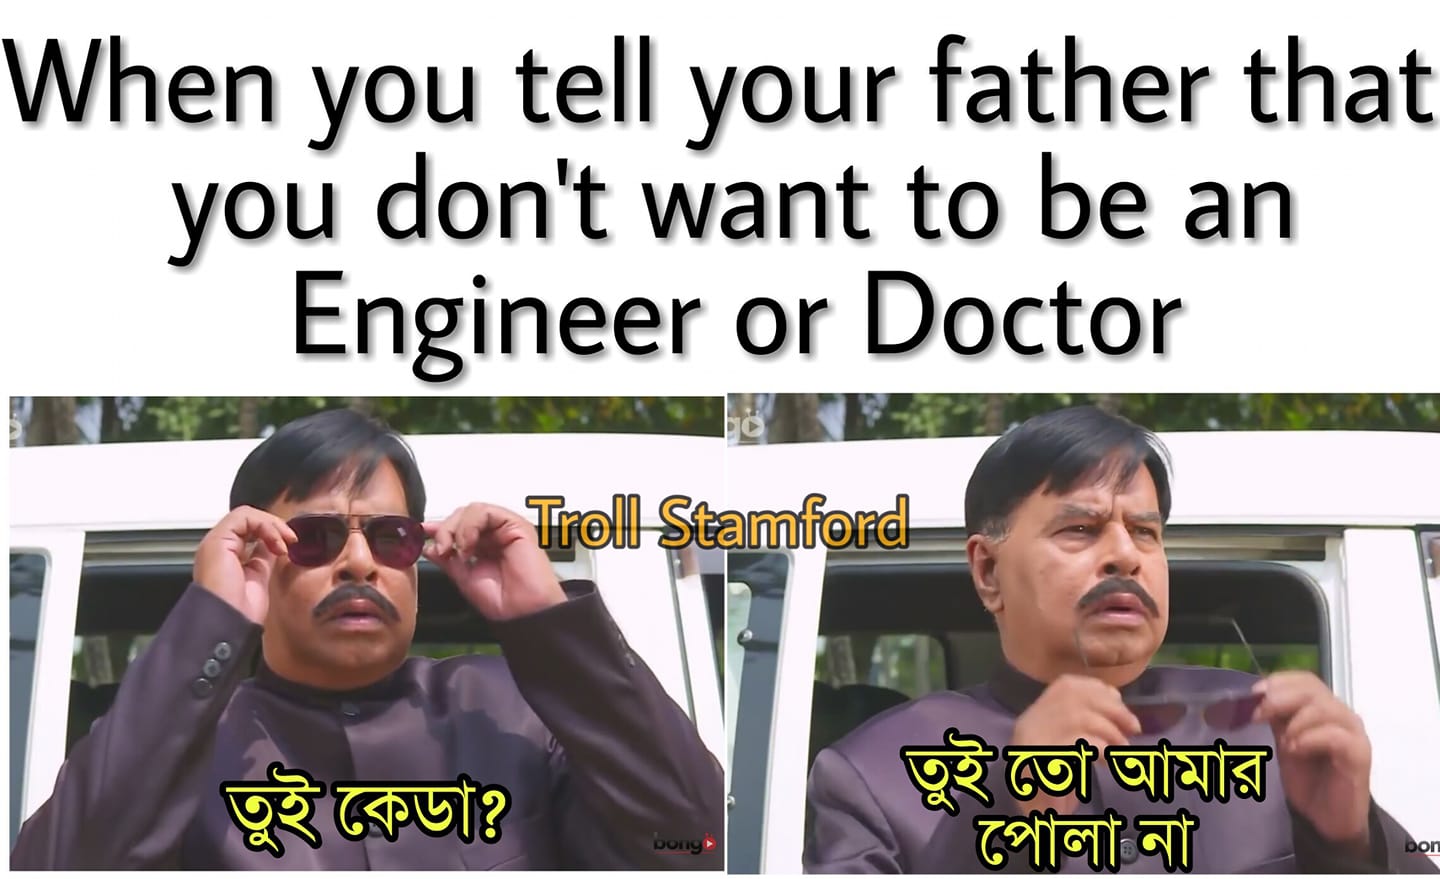
Caption: When you tell your father that you don't want to be an Engineer or Doctor   তুই কেডা    তুই তো আমার পোলা না
Label: non-hate